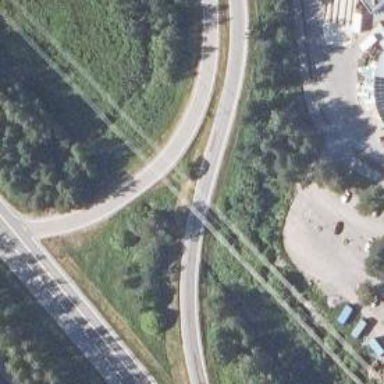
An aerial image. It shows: Asphalt trunk link road.